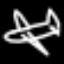
Label: airplane